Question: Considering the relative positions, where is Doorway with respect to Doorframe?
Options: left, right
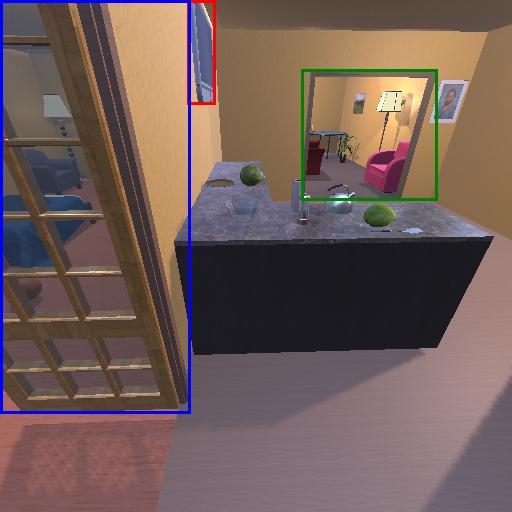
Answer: left